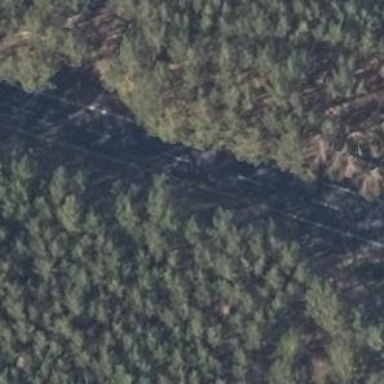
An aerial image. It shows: Secondary road with asphalt surface.